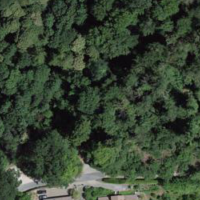
EUNIS habitat code: 53
Species observed at this site:
Impatiens parviflora
Sambucus nigra
Corylus avellana
Linaria vulgaris
Melittis melissophyllum